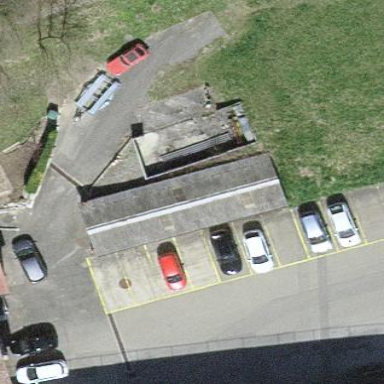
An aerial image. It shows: Building.